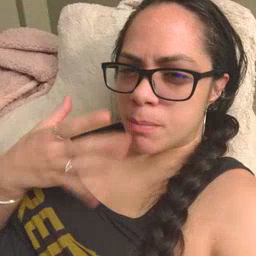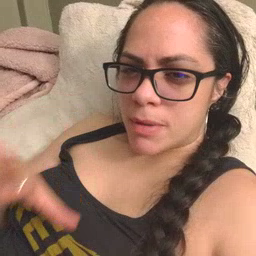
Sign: pajamas